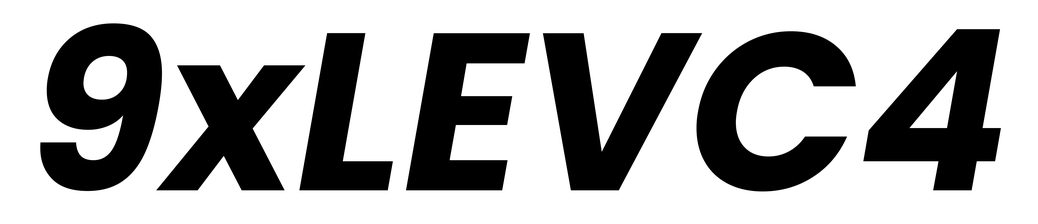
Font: Poppins-BoldItalic